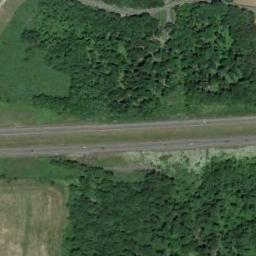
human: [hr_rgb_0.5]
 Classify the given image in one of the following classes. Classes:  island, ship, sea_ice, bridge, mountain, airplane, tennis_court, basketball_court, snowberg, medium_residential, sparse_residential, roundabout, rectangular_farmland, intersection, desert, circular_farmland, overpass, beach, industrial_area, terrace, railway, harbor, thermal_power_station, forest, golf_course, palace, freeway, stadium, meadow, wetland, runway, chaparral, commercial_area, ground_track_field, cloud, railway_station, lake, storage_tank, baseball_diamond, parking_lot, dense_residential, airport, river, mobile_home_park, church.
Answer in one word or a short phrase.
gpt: freeway